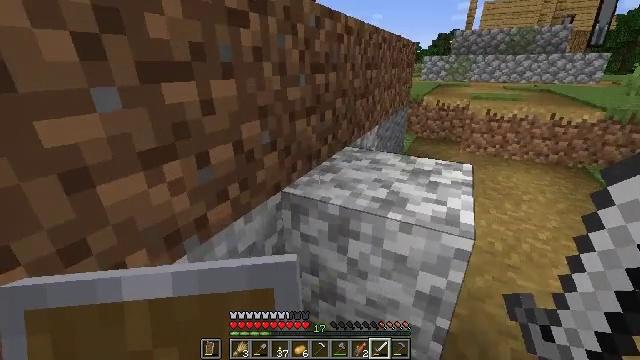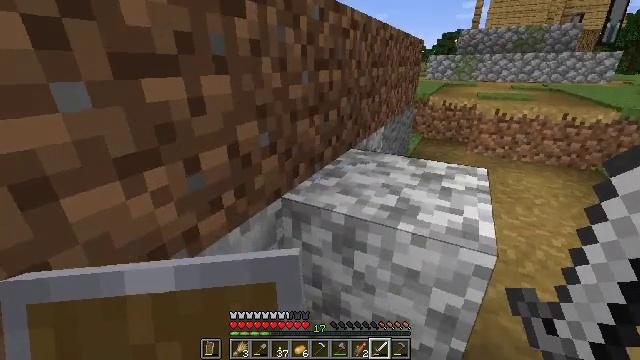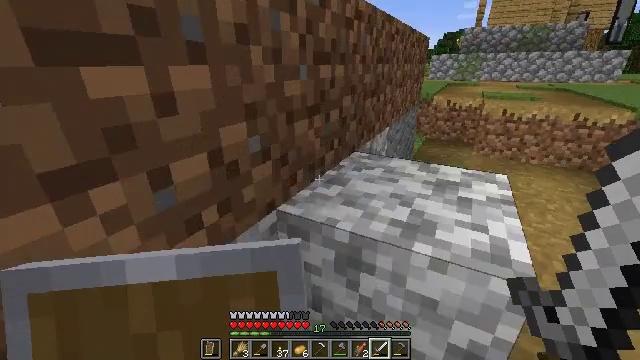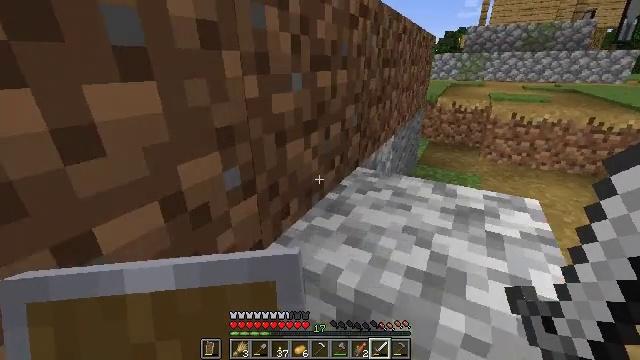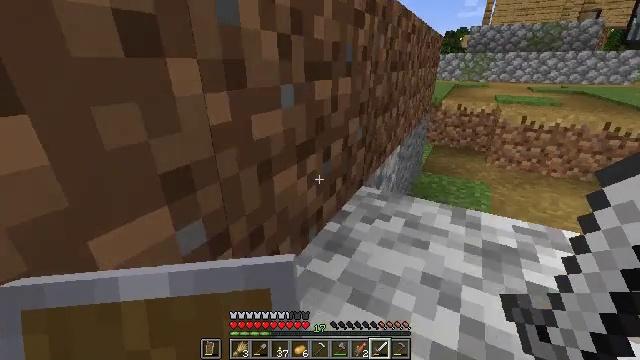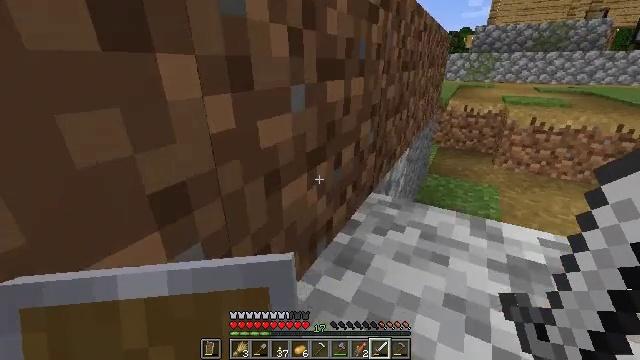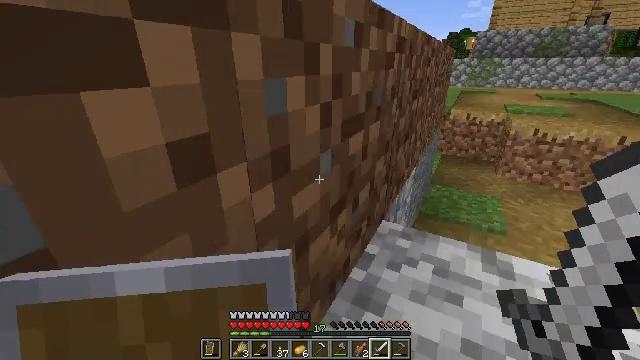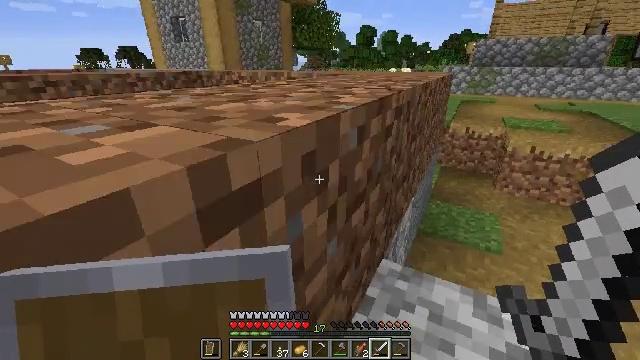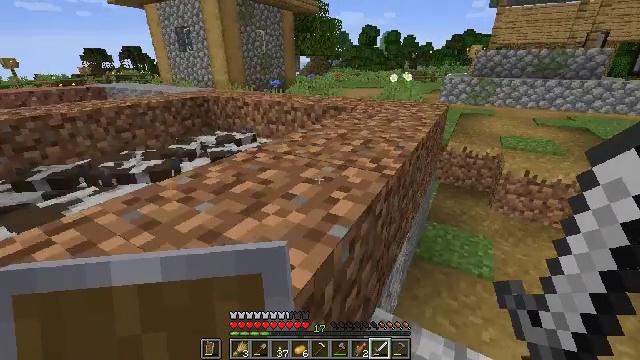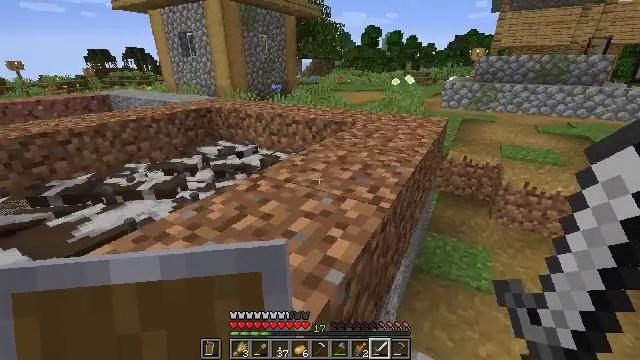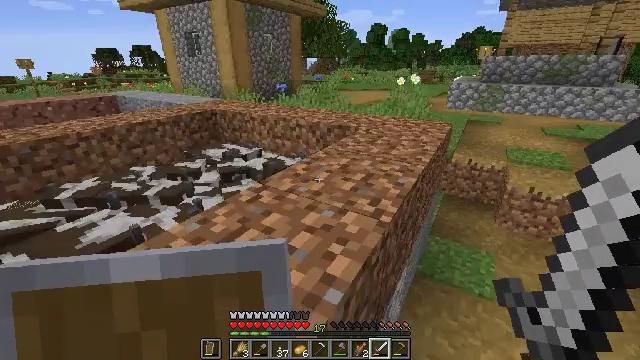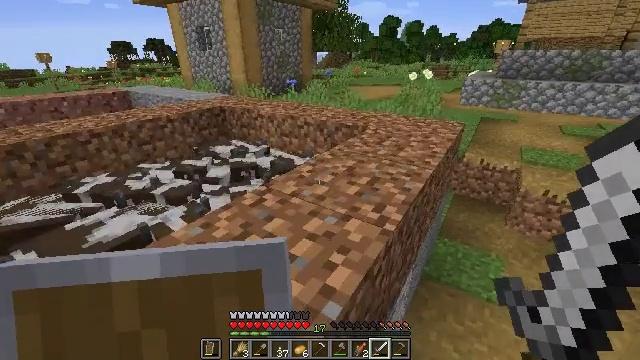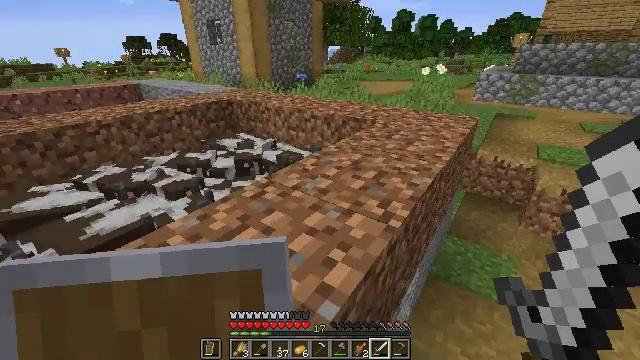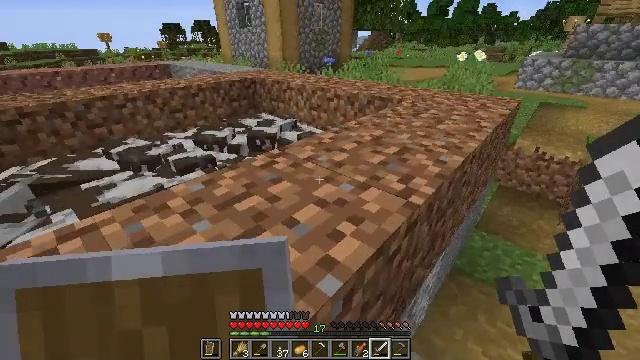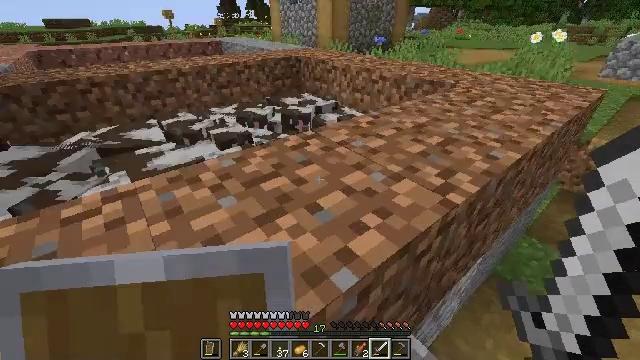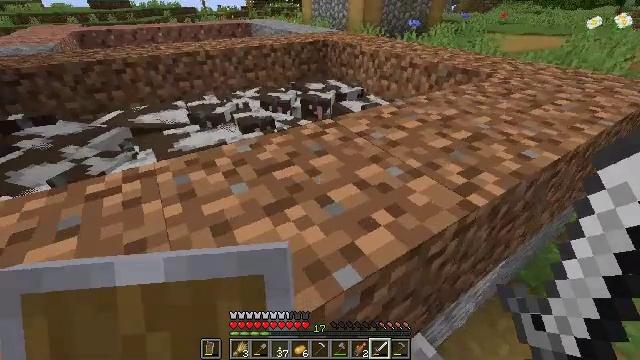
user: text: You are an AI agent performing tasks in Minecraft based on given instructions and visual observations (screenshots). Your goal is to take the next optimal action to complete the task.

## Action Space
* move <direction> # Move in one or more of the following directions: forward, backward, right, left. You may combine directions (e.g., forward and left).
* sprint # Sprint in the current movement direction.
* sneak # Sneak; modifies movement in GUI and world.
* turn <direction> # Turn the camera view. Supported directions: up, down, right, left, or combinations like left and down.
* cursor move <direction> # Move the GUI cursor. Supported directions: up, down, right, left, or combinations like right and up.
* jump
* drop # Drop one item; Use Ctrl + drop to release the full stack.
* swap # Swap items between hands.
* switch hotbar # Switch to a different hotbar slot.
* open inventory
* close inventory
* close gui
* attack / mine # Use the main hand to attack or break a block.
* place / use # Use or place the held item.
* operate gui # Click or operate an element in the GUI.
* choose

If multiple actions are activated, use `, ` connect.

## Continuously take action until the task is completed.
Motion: motion action
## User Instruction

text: Destroy the wheat to collect it.
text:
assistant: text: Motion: move forward
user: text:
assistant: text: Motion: move forward
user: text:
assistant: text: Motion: move forward
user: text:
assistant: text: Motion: move forward
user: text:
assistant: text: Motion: move forward
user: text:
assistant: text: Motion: move forward, jump
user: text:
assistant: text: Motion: move forward, jump
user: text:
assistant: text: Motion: move forward, jump
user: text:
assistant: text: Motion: move forward, jump
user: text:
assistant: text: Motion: move forward, turn left, jump
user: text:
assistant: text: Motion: move forward, turn left and down
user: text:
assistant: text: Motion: move forward, turn left
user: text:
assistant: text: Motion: move forward, turn left and down
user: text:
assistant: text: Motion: turn left and down
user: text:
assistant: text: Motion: turn left and down
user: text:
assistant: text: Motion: turn left and down
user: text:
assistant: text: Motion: turn left and down
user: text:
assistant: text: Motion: turn left and down
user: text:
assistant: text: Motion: move forward, turn left and down, jump
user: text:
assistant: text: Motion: move forward, turn left, jump
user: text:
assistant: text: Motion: move forward, turn left, jump
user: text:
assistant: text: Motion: move forward, turn left, jump
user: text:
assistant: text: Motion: move forward
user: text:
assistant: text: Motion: move forward
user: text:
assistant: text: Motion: move forward
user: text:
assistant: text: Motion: move forward
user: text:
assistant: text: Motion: no_op
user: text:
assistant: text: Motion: no_op
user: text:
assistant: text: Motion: no_op
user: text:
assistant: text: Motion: no_op